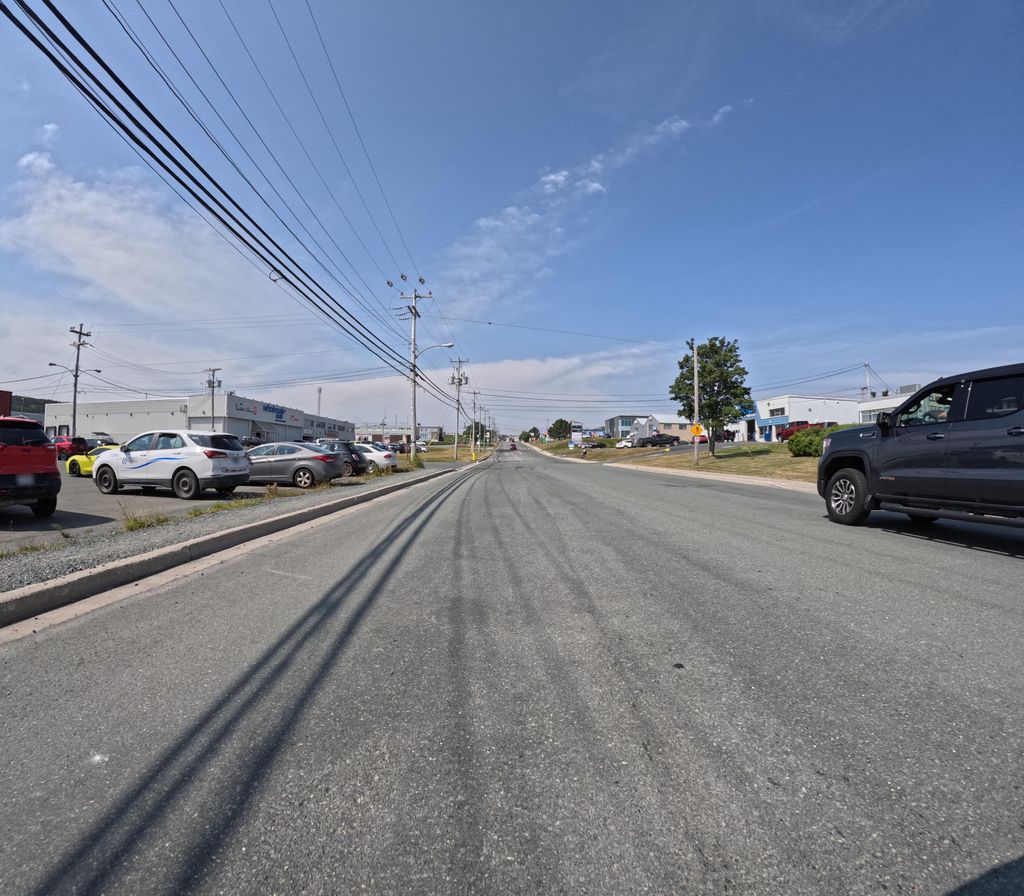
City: st_johns